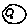
Label: moon